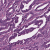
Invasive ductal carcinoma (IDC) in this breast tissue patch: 1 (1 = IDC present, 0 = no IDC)